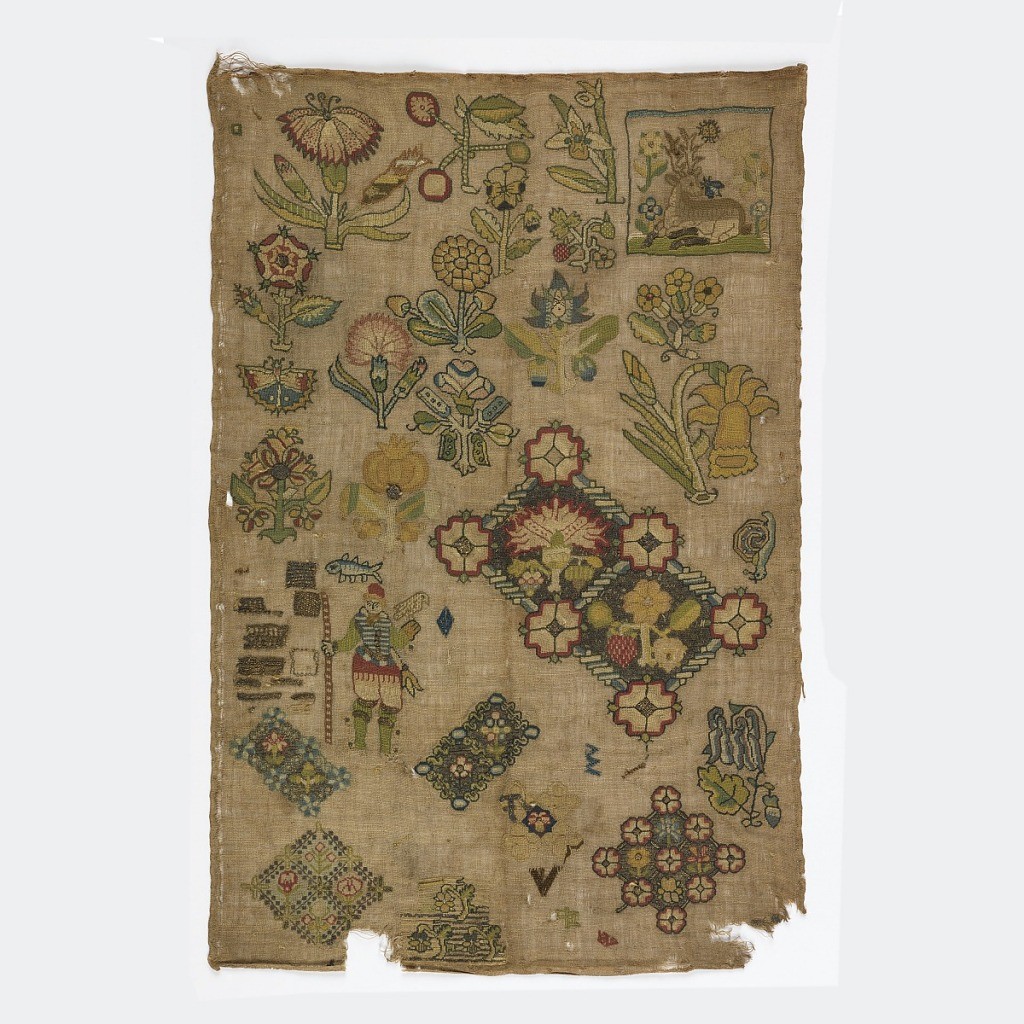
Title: Sampler
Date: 1600–1650
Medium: silk and metal-wrapped silk embroidery on linen foundation Technique: embroidered in tent, half cross, chain, running, and encroaching Gobelin stitches in silk; crossed chain, plaited braid, back, ladder, and chain stitch over double ladder stitches in metal-wrapped silk; wrapping created by over ladder, wrapping over double ladder, and encroaching Gobelin stitching
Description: "Spot" sampler with flowers, fragments of repeating pattern, a snail, a deer, a fish, and a falconer.  Traces of original ink drawing can be seen on foundation. Many areas have practice stitches.  Selvedge top and bottom.